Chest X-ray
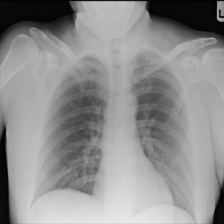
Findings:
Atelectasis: negative
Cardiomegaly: negative
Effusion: negative
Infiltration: negative
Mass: negative
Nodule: negative
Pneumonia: negative
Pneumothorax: negative
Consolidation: negative
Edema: negative
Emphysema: negative
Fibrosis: negative
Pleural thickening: negative
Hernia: negative